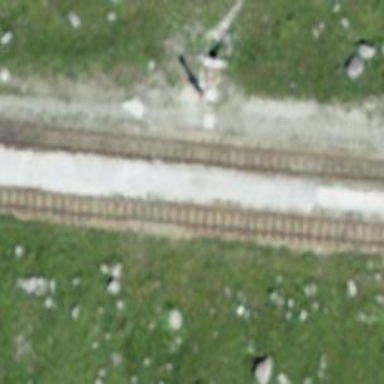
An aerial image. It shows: Stop position for public transport on the railway.